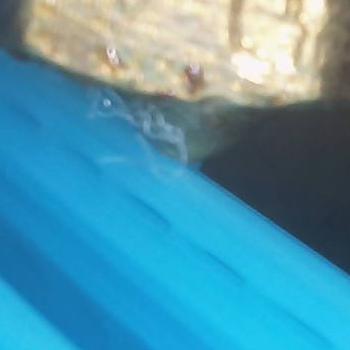
Flow rate: 141%